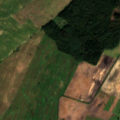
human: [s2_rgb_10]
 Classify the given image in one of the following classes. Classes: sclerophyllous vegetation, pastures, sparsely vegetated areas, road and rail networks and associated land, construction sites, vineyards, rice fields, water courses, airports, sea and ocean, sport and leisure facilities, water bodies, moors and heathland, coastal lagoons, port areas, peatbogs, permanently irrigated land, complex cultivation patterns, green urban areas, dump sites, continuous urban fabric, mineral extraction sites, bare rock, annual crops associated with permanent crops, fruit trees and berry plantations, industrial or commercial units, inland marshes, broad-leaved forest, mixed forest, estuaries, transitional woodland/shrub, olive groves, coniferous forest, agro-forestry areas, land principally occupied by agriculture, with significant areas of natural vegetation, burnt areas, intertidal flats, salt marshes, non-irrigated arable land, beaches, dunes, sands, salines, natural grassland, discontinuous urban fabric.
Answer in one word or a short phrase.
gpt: non-irrigated arable land, complex cultivation patterns, mixed forest